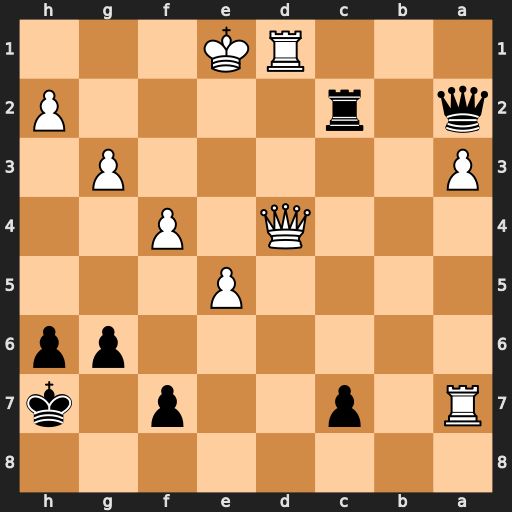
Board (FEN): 8/R1p2p1k/6pp/4P3/3Q1P2/P5P1/q1r4P/3RK3
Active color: b
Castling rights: -
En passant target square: -
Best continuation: Re2+ Kf1 Rxh2 Qd2 Rxd2